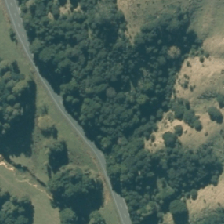
Land cover: manuka_kanuka